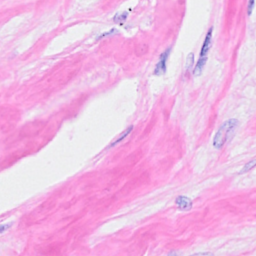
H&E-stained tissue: Breast